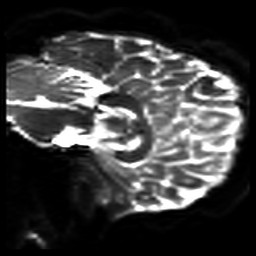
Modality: DWI
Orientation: sagittal
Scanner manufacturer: philips
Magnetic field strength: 7 T
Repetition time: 9.612 s
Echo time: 0.073 s